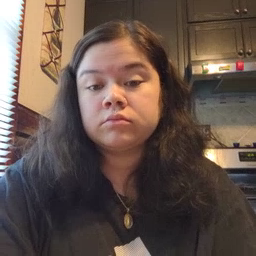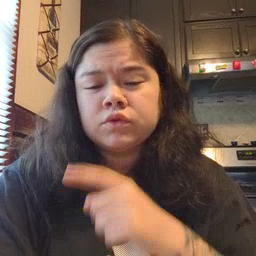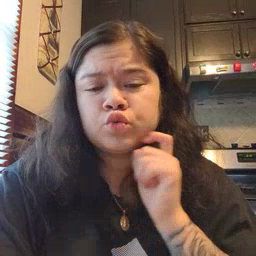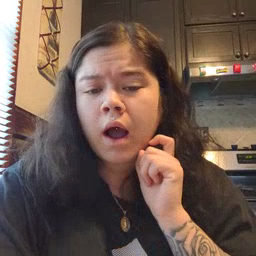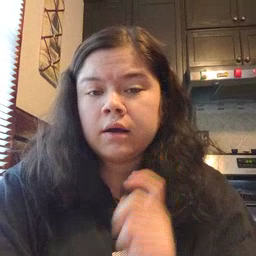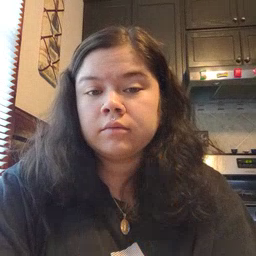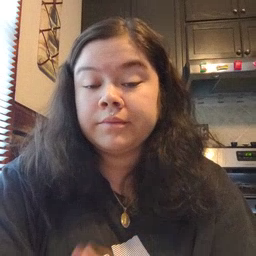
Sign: dry